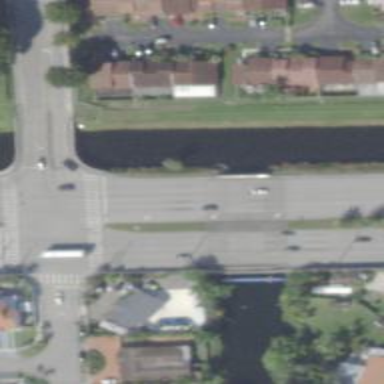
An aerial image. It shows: Trunk road bridge.